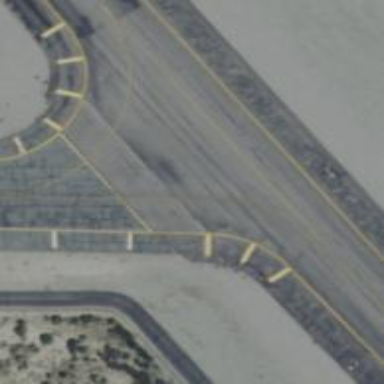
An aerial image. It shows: Taxiway at the airport with asphalt surface.